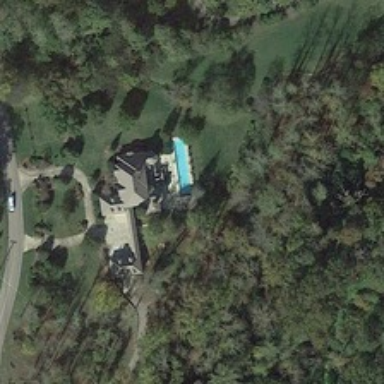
This a villa with a pool in the many trees .